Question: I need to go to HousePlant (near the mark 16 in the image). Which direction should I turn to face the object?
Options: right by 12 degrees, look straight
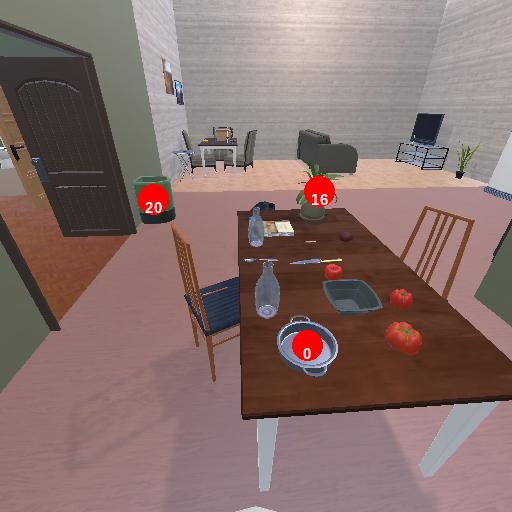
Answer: right by 12 degrees